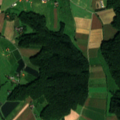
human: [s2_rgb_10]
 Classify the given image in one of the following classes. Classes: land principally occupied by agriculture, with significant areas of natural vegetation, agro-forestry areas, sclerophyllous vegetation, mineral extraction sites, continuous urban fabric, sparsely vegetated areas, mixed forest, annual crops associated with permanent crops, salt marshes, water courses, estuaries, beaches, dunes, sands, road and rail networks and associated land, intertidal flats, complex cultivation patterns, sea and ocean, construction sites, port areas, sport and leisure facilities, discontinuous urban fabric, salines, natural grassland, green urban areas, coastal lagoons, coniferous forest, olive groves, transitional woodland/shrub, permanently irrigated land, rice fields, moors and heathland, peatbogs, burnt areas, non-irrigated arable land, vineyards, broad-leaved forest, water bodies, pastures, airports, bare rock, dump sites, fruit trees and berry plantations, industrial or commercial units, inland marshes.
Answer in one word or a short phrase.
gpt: non-irrigated arable land, complex cultivation patterns, land principally occupied by agriculture, with significant areas of natural vegetation, broad-leaved forest